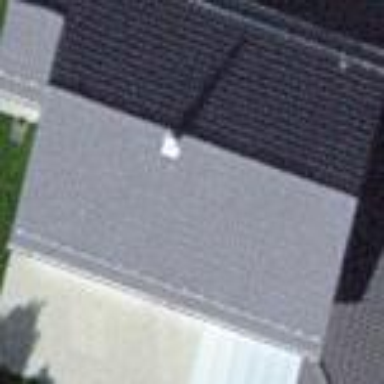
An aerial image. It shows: Detached building with gabled roof.